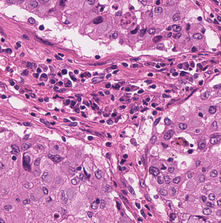
Tumor epithelial tissue: yes
Tumor-associated stroma tissue: yes
Normal tissue: no